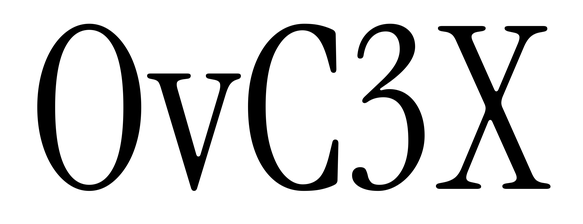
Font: InstrumentSerif-Regular